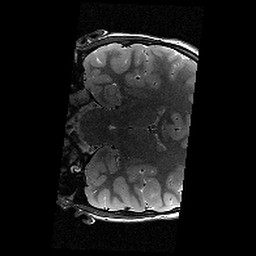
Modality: T2w
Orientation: coronal
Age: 11
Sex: male
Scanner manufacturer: siemens
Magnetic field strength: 3 T
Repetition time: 9.23 s
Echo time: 0.067 s